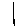
Label: line